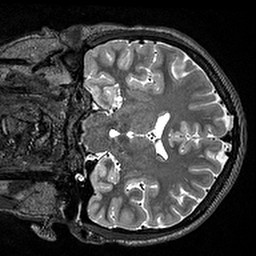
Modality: T2w
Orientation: coronal
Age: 25
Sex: male
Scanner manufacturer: siemens
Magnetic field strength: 3 T
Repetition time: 3.2 s
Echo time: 0.567 s